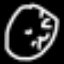
Label: clock